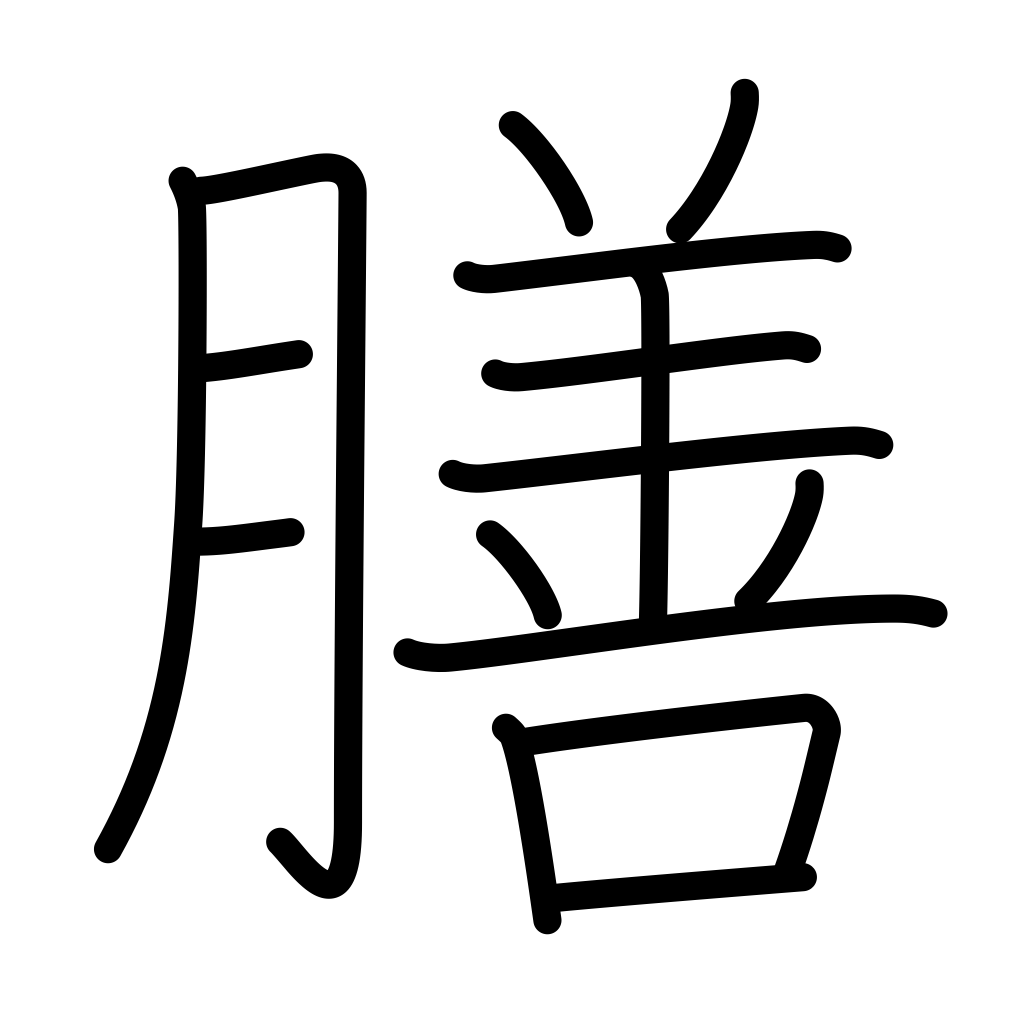
Meaning: small low table, tray